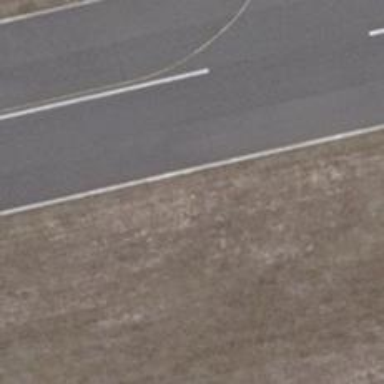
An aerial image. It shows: Runway edge aviation light.